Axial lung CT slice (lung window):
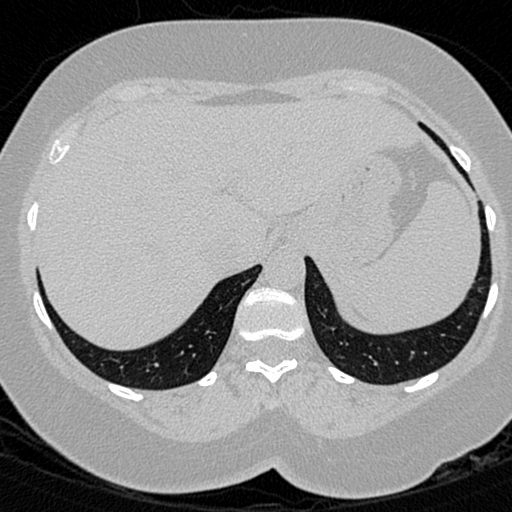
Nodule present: no